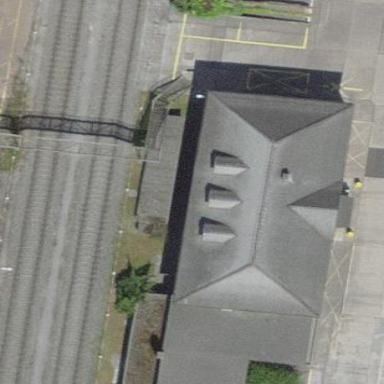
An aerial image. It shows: Industrial building.